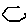
Label: hexagon